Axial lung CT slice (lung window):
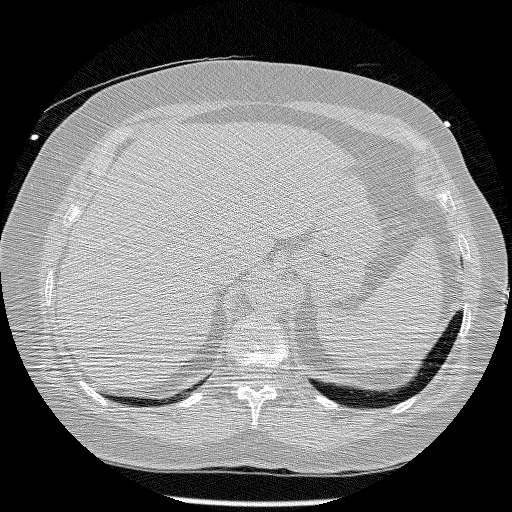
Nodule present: no